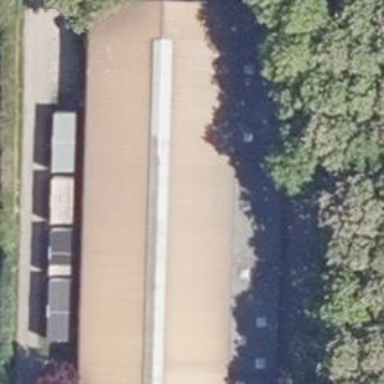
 located in sports hall on leisure land."